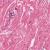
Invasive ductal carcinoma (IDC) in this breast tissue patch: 0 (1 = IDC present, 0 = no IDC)